Platform: macOS
Application: Chrome
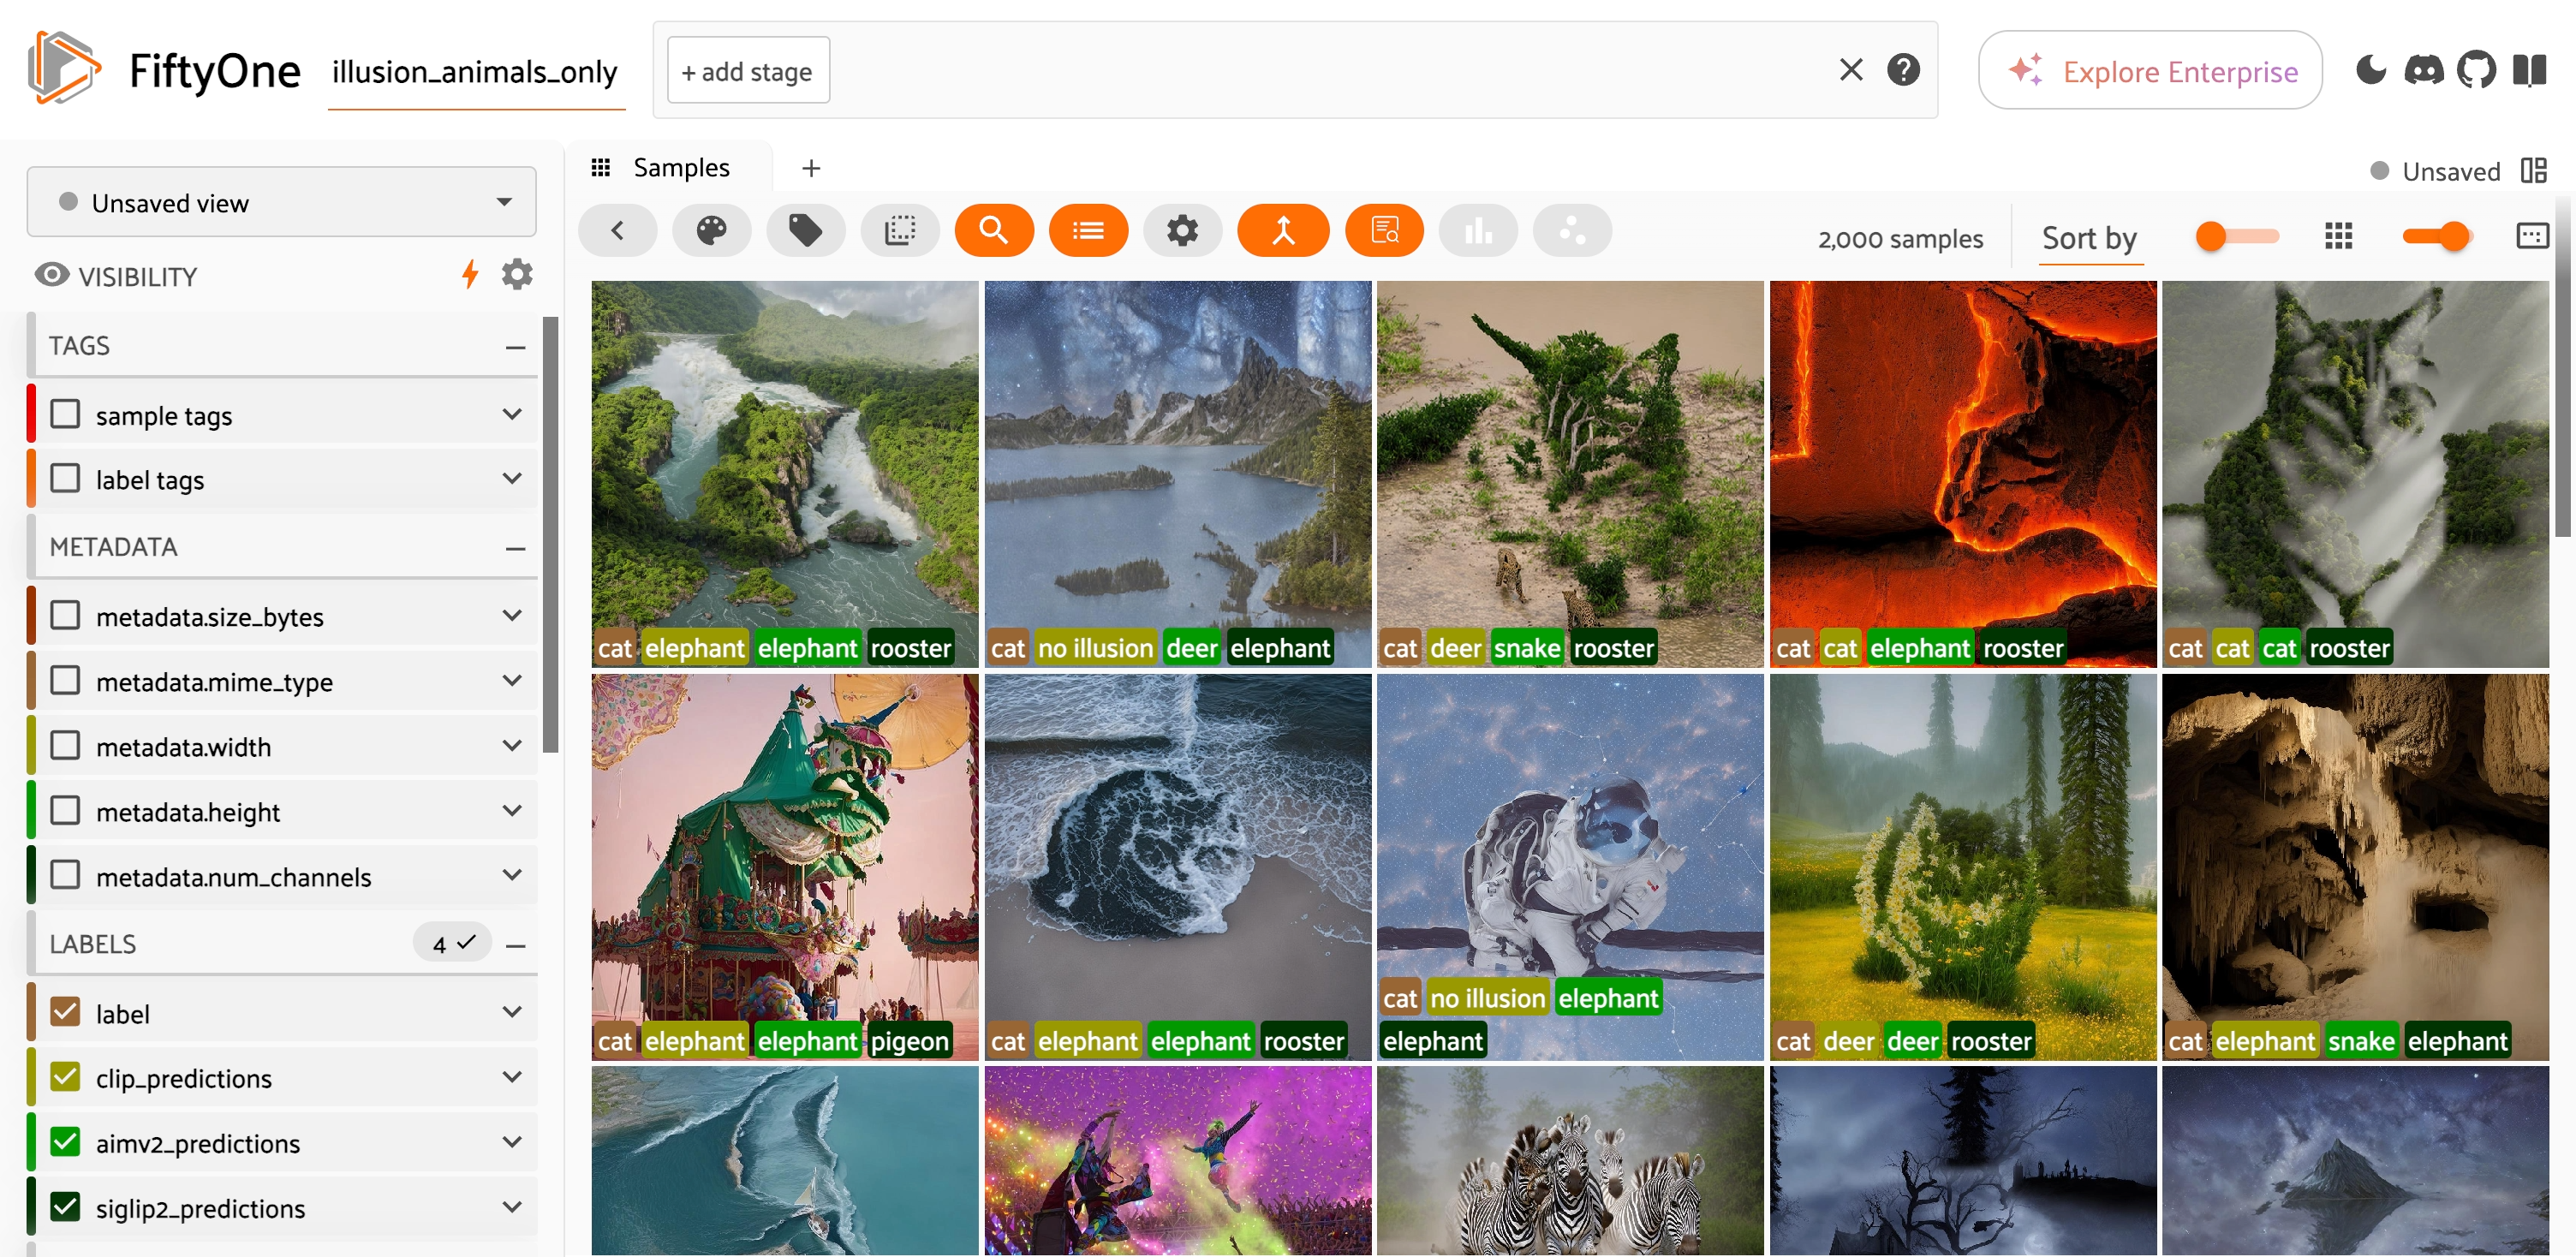
task_description: Show the metadata for the width of samples in the samples panel
action_type: click
element_info: Checkbox
steps_since_start: 1